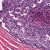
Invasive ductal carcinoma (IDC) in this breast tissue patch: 0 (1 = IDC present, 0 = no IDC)